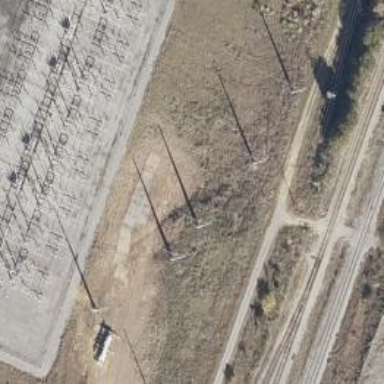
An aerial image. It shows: Power tower.